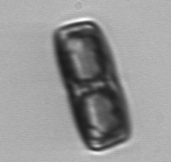
Label: Ephemera